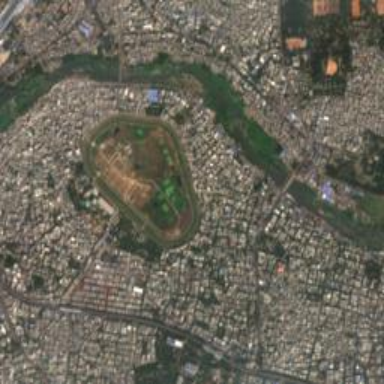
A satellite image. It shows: Stadium for horse racing on grassy land.